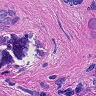
Metastatic tissue present: yes